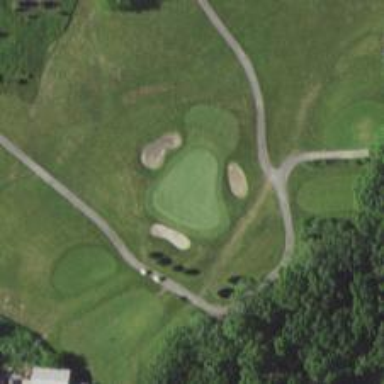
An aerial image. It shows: Golf hole.